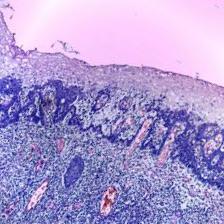
Diagnosis: Normal